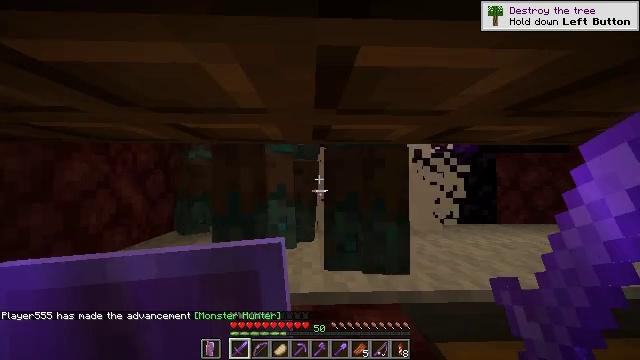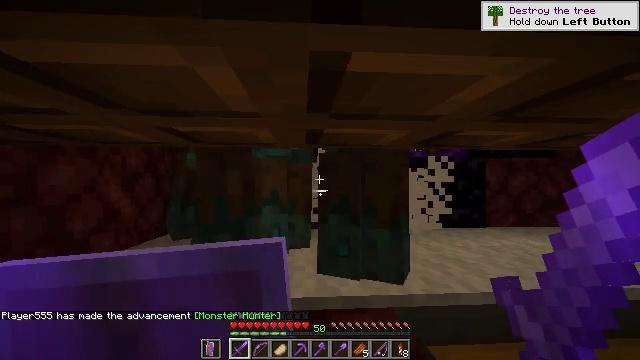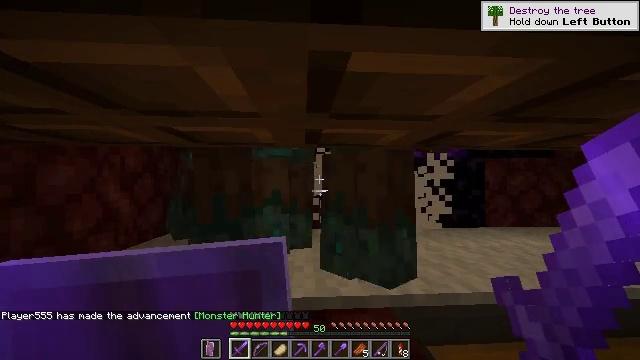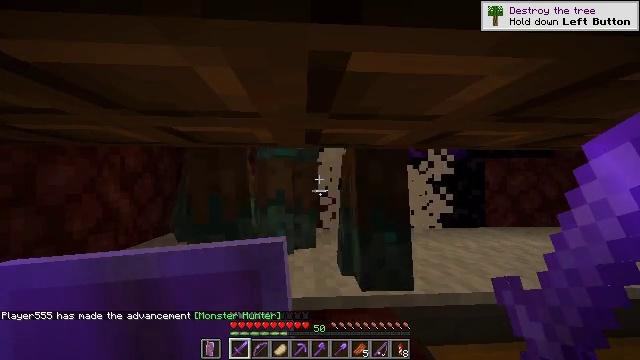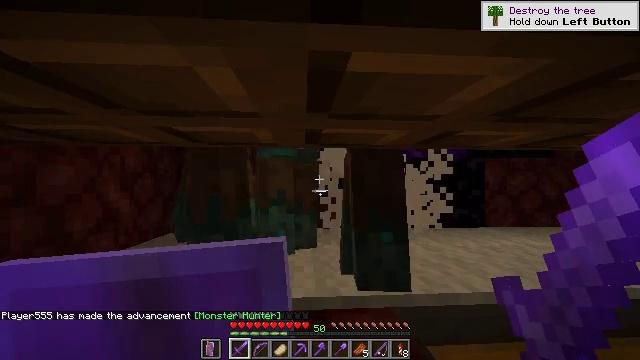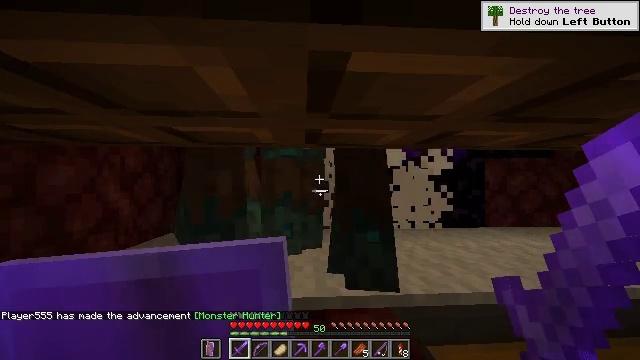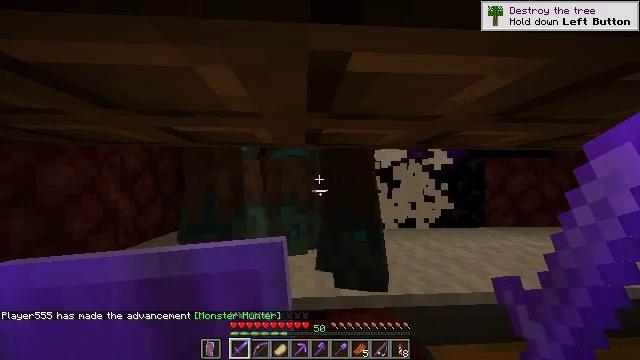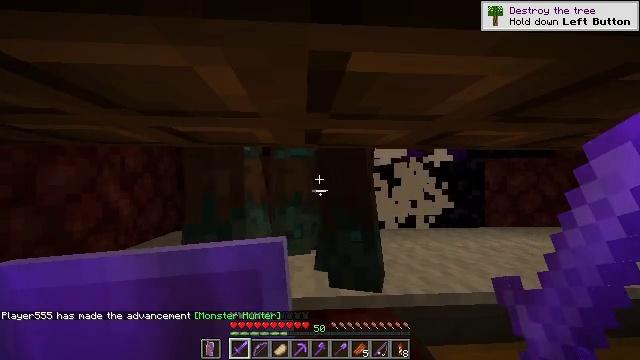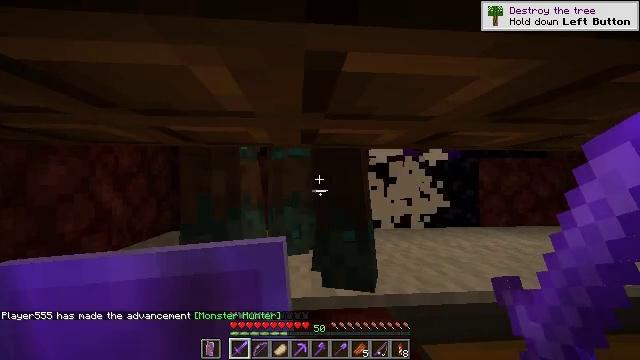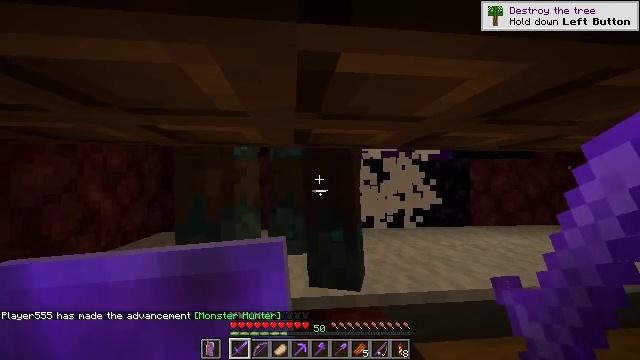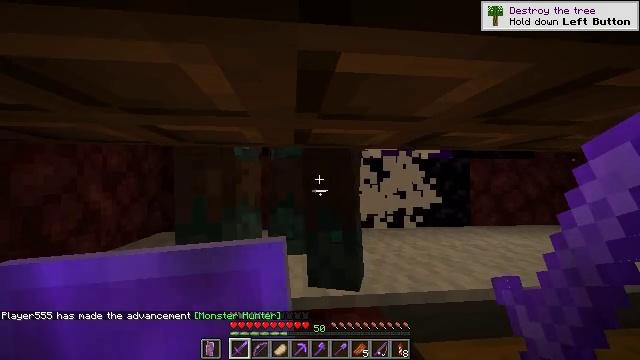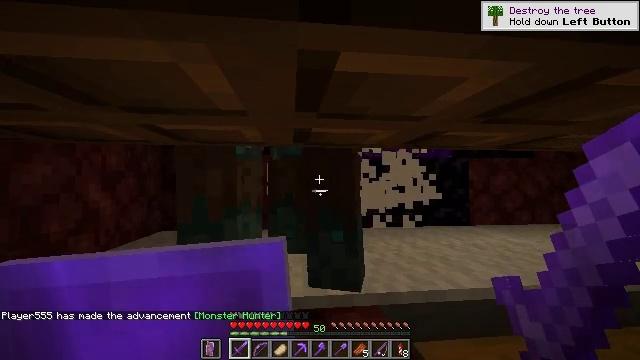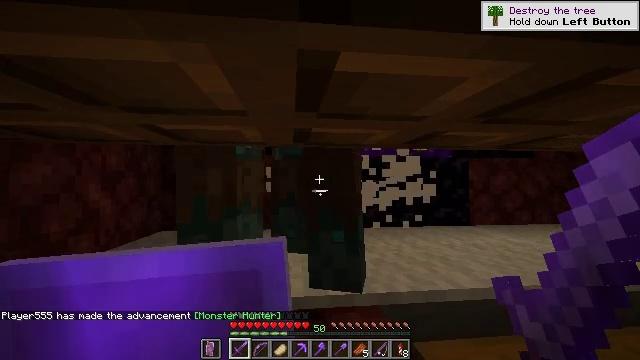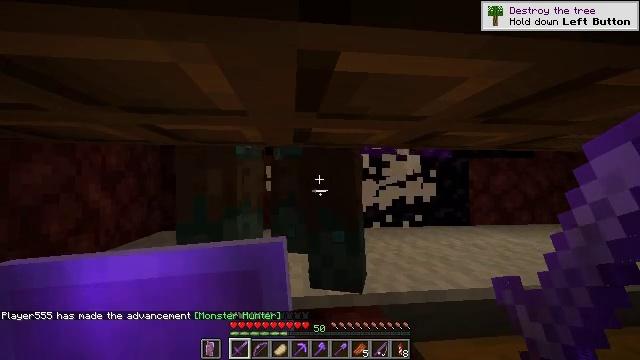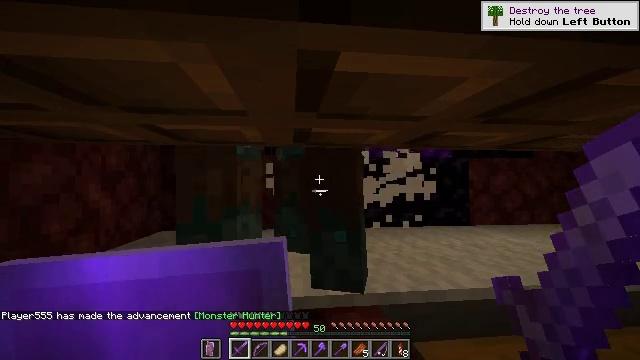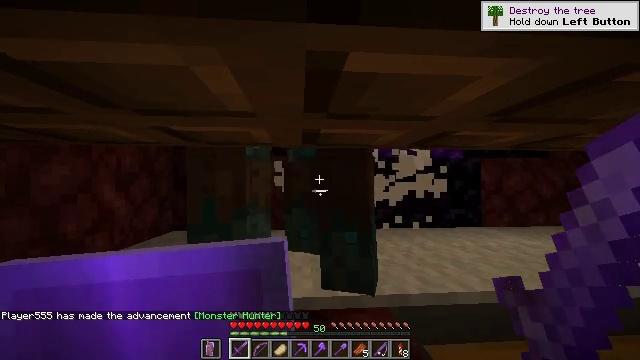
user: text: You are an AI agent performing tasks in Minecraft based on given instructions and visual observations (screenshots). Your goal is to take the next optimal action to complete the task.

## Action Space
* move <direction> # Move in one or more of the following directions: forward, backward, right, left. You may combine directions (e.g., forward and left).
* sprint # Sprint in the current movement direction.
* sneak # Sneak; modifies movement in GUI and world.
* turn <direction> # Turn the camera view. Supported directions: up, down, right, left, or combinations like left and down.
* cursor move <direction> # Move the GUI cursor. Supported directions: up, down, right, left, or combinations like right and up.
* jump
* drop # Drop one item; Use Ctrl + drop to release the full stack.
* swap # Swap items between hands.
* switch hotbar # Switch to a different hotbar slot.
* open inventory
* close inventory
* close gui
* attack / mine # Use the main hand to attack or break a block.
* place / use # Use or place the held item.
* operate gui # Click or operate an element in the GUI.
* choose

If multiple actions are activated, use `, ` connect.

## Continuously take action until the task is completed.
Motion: motion action
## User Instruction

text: Hunt the drowned.
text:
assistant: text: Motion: turn right
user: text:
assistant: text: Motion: no_op
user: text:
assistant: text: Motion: no_op
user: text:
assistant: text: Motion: no_op
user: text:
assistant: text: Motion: no_op
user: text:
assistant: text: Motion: no_op
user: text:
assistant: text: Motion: no_op
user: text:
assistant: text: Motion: no_op
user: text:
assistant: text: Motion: turn right
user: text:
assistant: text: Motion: no_op
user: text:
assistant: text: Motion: no_op
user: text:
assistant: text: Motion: no_op
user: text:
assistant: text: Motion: no_op
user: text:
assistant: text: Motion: no_op
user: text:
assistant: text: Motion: turn left
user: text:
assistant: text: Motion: turn left
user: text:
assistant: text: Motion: turn left
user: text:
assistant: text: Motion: no_op
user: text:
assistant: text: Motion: no_op
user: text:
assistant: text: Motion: attack / mine
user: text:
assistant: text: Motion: attack / mine
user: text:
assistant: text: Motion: attack / mine
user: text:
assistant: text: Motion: attack / mine
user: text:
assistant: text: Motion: no_op
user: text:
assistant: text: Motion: no_op
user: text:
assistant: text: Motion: no_op
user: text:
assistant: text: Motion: no_op
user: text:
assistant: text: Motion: no_op
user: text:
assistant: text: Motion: no_op
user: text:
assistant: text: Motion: no_op